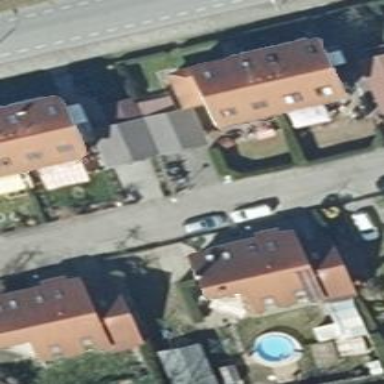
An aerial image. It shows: Terrace building.